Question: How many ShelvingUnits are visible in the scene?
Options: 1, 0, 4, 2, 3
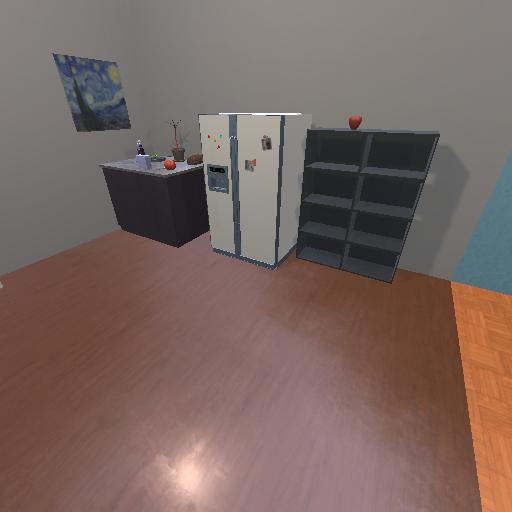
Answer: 1